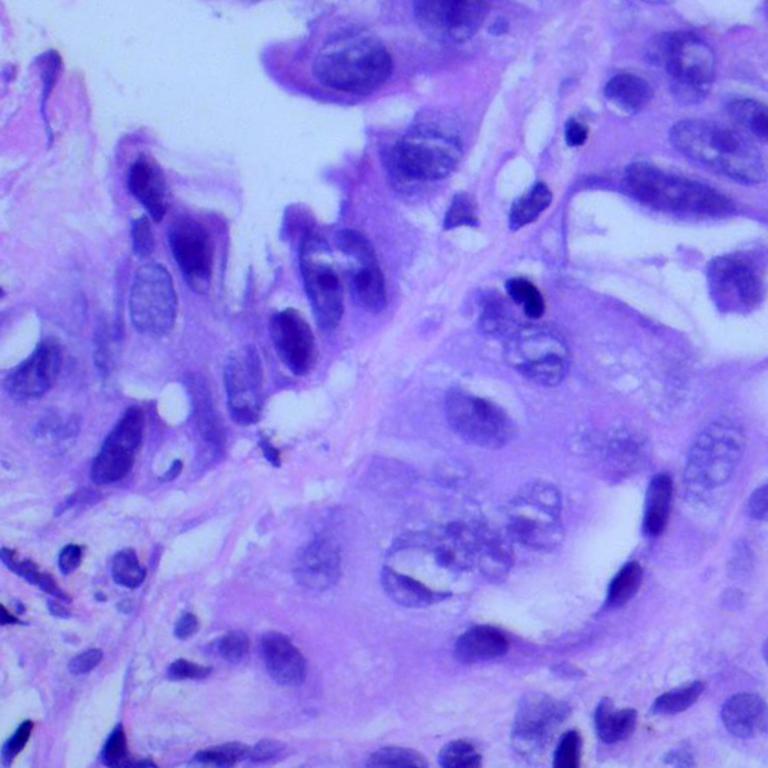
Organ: lung
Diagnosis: adenocarcinomas